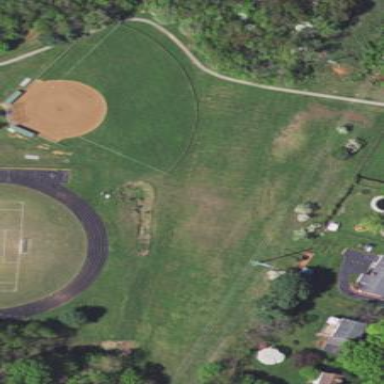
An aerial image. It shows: Baseball pitch for leisure and sports activities.